Question: In the following screenshot I've borded the various apps, integrated in the facebook page, in red. How do you do something similar?
I think facebook calls them "pagelet_timeline_app_nav_app"

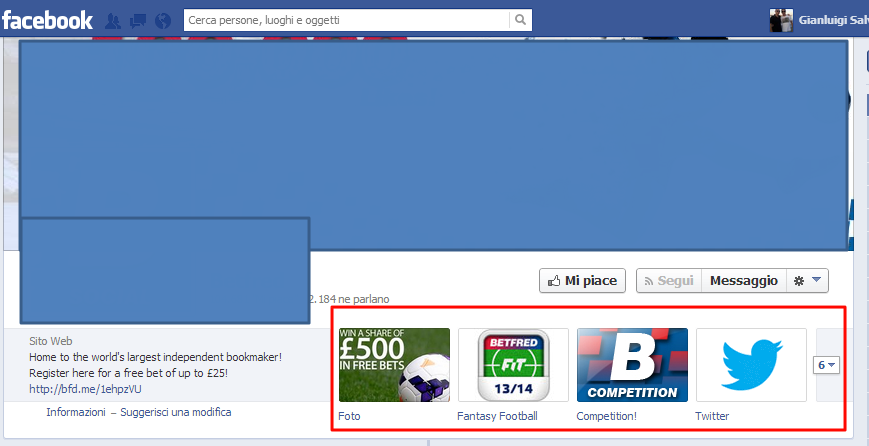
Answer: The app has to be yours to define the default image or you have to be the page admin to change it on your page. I pointed out the places where you can change the settings.
(The screenshots are in german language but i think you should be able to figure it out anyway, i marked the relevant places.)